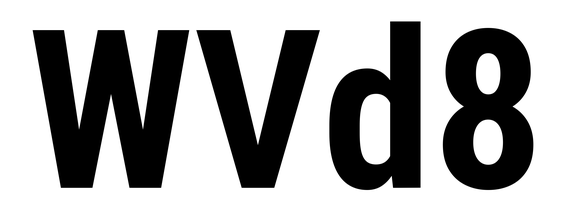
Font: Roboto_Condensed_Bold